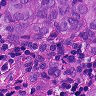
Metastatic tissue present: yes